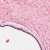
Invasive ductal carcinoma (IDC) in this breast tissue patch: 0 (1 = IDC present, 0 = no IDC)